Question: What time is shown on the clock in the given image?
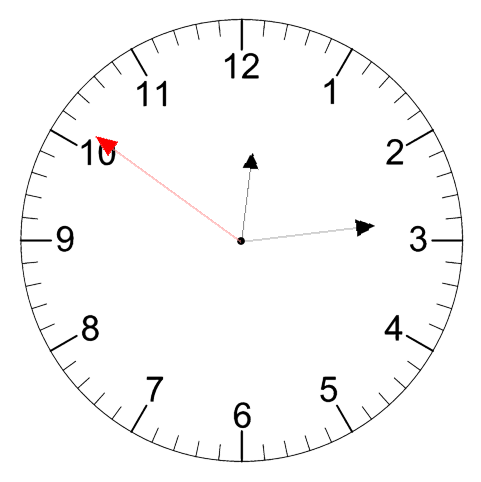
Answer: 12:13:51